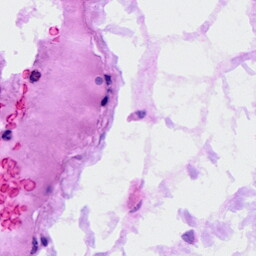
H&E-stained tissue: Ovarian